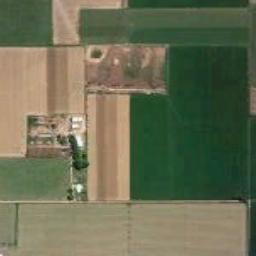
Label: rectangular_farmland